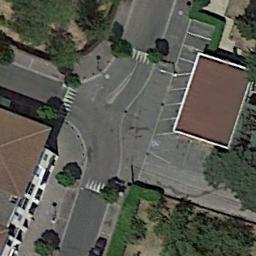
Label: intersection